Question: I'm trying to create a custom component looking like a rectangle radio dial:

As a base I'm taking the custom <URL> component and passing it an image from project resources in my Screen:
'''
_dial = new FMRadioDial(EncodedImage.getEncodedImageResource("big_dial.png"));
_dial = new FMRadioDial(bmp);
add(_dial);
'''
This works well and I can scroll an image by the optical touch pad and also by swiping the Torch screen.
Then I'm trying to generate a white rectangle image myself:
'''
Bitmap bmp = new Bitmap(Display.getWidth()*4, Display.getHeight()/2);
_dial = new FMRadioDial(bmp);
add(_dial);
'''
this compiles, but I get a black image.
So my question is: how to generate an image (should I use Bitmap or maybe EncodedImage here?) from the code and how can I paint a white rectangle, a gradient and some text into it?
Thank you!
Alex
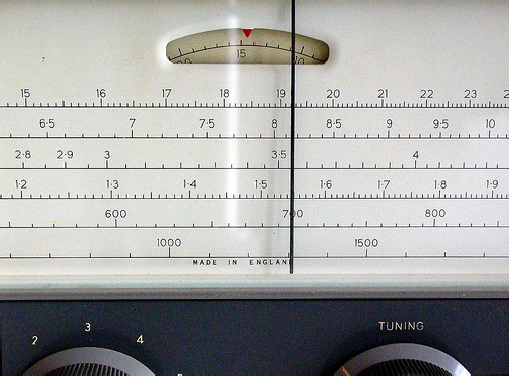
Answer: Hi you can do something like this:
'''
int bmpWidth = 100;
int bmpHeight = 100;
Bitmap bmp = new Bitmap(bmpWidth,bmpHeight);
Graphics g = new Graphics(bmp);
int[] X_PTS = { 0, 0, bmpWidth, bmpWidth };
int[] Y_PTS = { 0, bmpHeight, bmpHeight, 0 };
int[] drawColors = {0x646464, 0xffffff, 0xffffff, 0x646464 };
g.drawShadedFilledPath(X_PTS, Y_PTS, null, drawColors, null);
g.setColor(0x0000ff);
g.drawText("TEXT", 50, 50);
'''
But if you want to just display it, you don't need to create Bitmap,
you can extend Field and override paint method:
'''
public class CustomField extends Field {
private int myWidth = 200;
private int myHeight = 100;
public int getPreferredWidth() {
return myWidth;
}
public int getPreferredHeight() {
return myHeight;
}
protected void layout(int width, int height) {
setExtent(myWidth, myHeight);
}
protected void paint(Graphics g) {
int[] X_PTS = { 0, 0, myWidth, myWidth };
int[] Y_PTS = { 0, myHeight, myHeight, 0 };
int[] drawColors = {0x646464, 0xffffff, 0xffffff, 0x646464 };
g.drawShadedFilledPath(X_PTS, Y_PTS, null, drawColors, null);
g.setColor(0x0000ff);
g.drawText("TEXT", 50, 50); }
'''
}